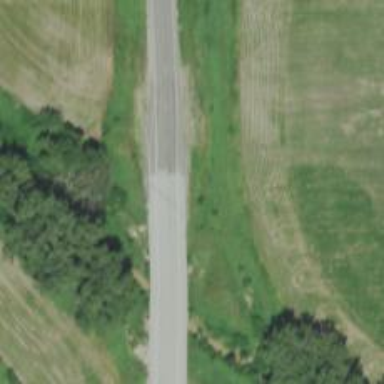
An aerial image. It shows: Secondary road crossing bridge.